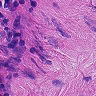
Metastatic tissue present: no